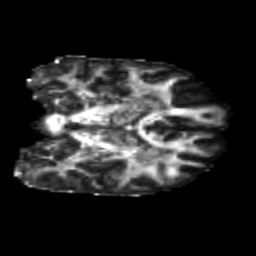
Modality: FA
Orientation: coronal
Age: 22
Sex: female
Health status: healthy
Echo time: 0.074 s